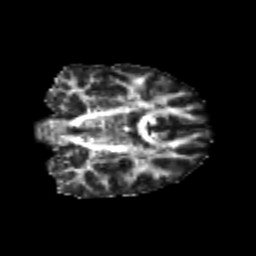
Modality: FA
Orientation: coronal
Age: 21
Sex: female
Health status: healthy
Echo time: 0.074 s